Field crop: maize
Growth stage: 2
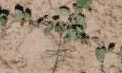
Species: convolvulus